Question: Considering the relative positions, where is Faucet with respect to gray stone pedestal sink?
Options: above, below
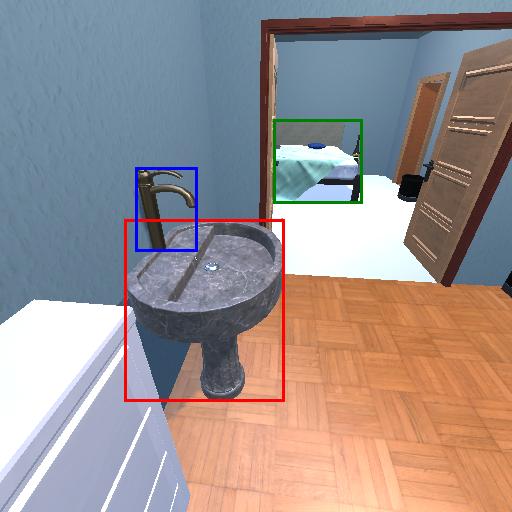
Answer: above